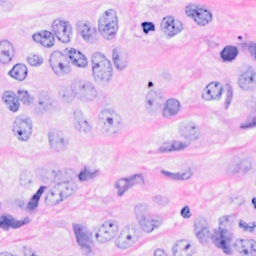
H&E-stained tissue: Breast